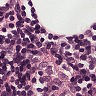
Metastatic tissue present: no